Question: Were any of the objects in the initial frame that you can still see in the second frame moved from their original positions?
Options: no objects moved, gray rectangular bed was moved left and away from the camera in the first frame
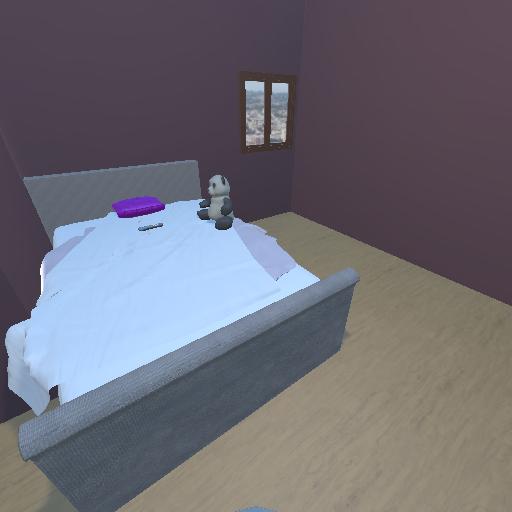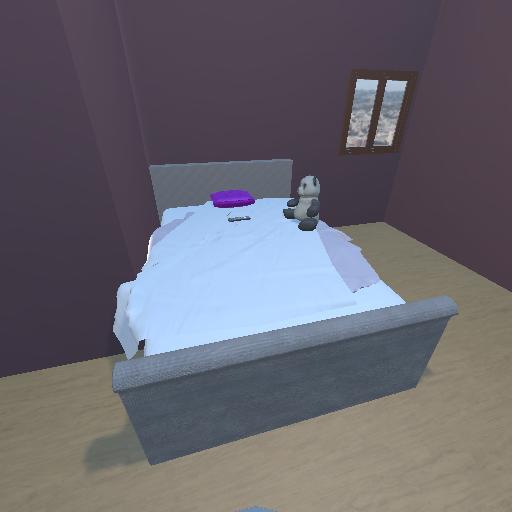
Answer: no objects moved